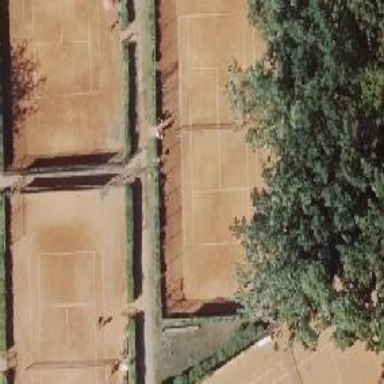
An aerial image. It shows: Tennis court enclosed by fence.